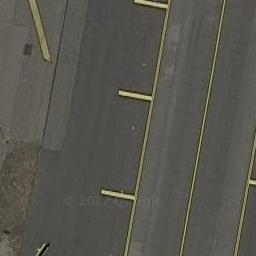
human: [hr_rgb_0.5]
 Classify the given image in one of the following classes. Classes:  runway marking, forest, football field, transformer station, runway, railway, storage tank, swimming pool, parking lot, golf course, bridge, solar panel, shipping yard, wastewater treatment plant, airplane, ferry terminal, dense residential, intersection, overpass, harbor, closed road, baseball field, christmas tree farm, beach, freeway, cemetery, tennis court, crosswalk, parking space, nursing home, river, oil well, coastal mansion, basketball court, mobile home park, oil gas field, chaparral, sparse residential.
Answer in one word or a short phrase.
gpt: runway marking